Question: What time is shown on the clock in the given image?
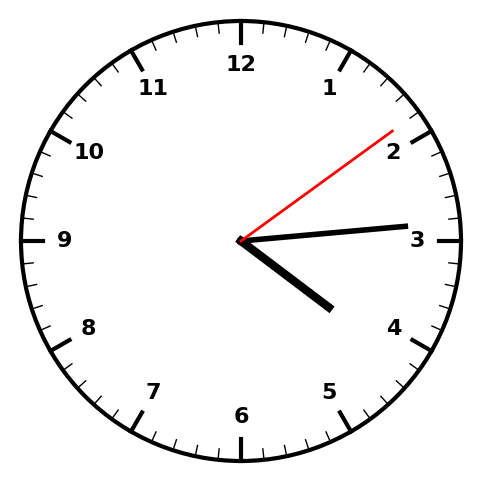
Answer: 04:14:09